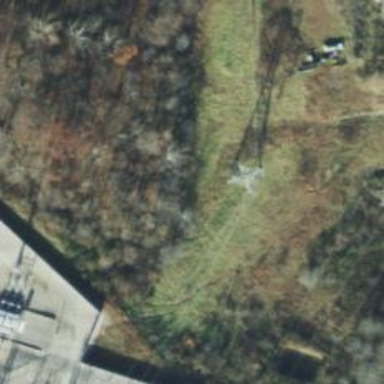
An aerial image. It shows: Lattice structure tower used for power distribution.